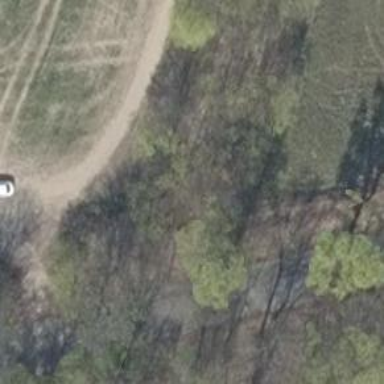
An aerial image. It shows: Dirt path.